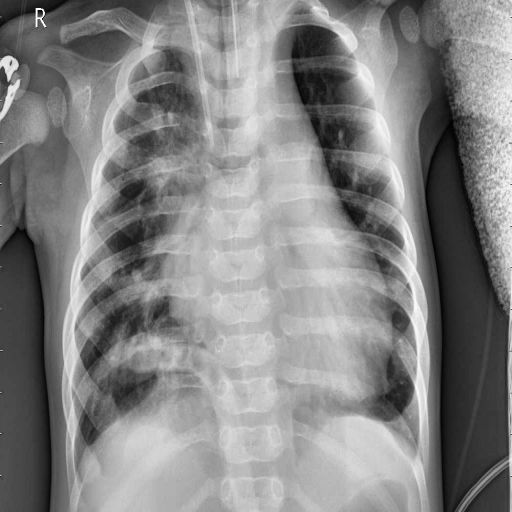
Finding: PNEUMONIA